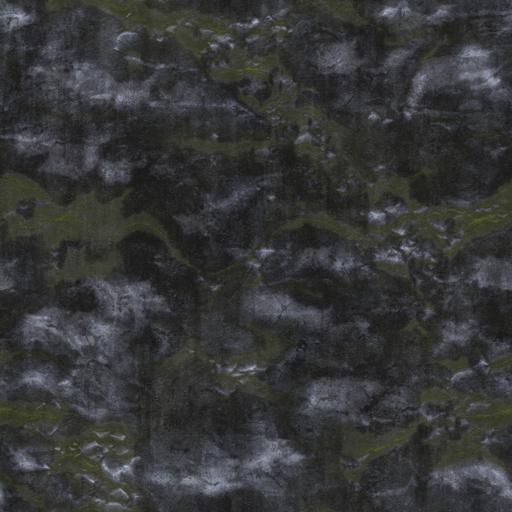
Tags: cliff mountain rock stone